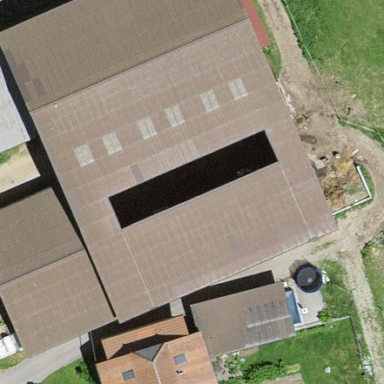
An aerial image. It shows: Barn.